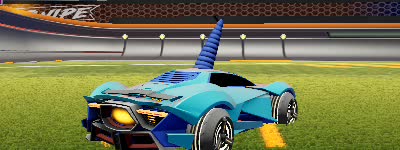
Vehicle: werewolf